Question: When print a pointer without '*' or '&' shows an address, I don't know what is this address.
'''
int *n;
int num = 10;
n = #
cout << n << endl; // Prints 0020F81C
cout << &n << endl; // Prints 0020f828
'''

I know 'cout << &n << endl;' to print the address of place in the memory.
But what about 'cout << n << endl;' ?
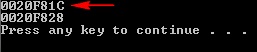
Answer: n is referring to "&num", therefore it's the address to the place in memory where num is pointing to.